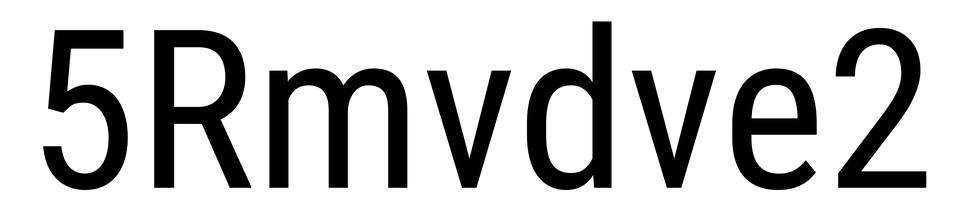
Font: Roboto_Condensed_Regular